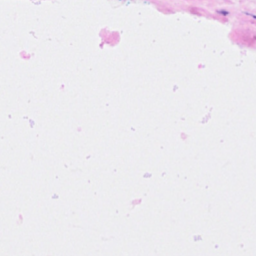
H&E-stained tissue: Breast